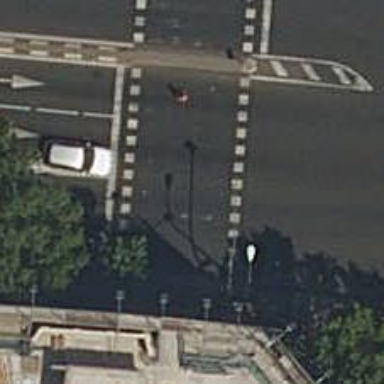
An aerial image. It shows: Zebra crossing with traffic signals. The crossing is marked by traffic lights.